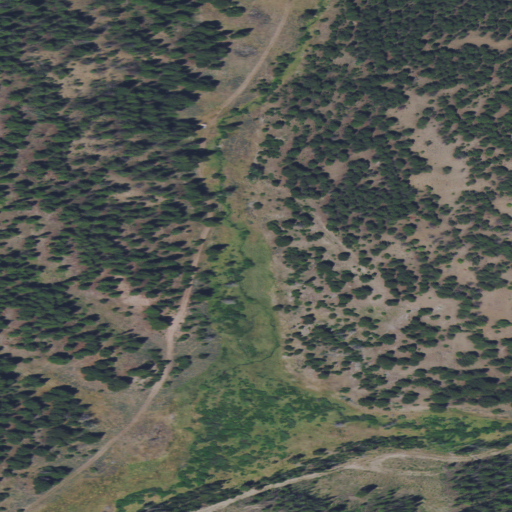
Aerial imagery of valley in Montana named Rocky Canyon containing evergreen forest, shrub, herbaceous wetlands, grassland, and woody wetlands